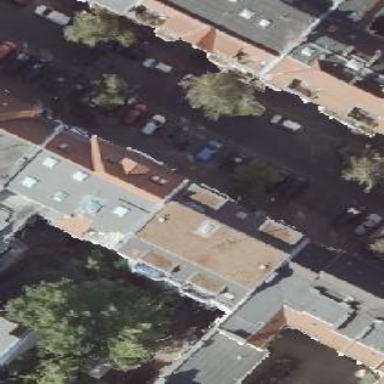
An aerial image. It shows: Residential building with distinctive double saltbox roof shape.